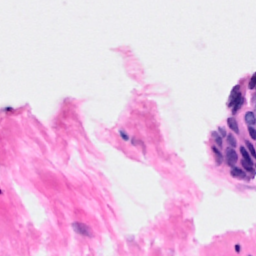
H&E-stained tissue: Breast